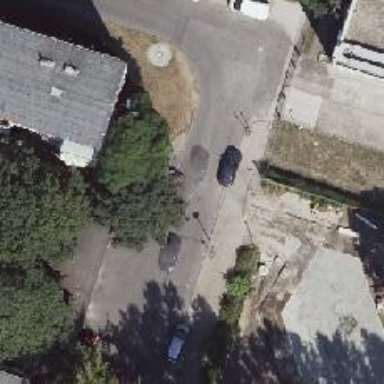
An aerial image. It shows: Residential road with asphalt surface. Parking is half on the kerb.